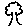
Label: tree